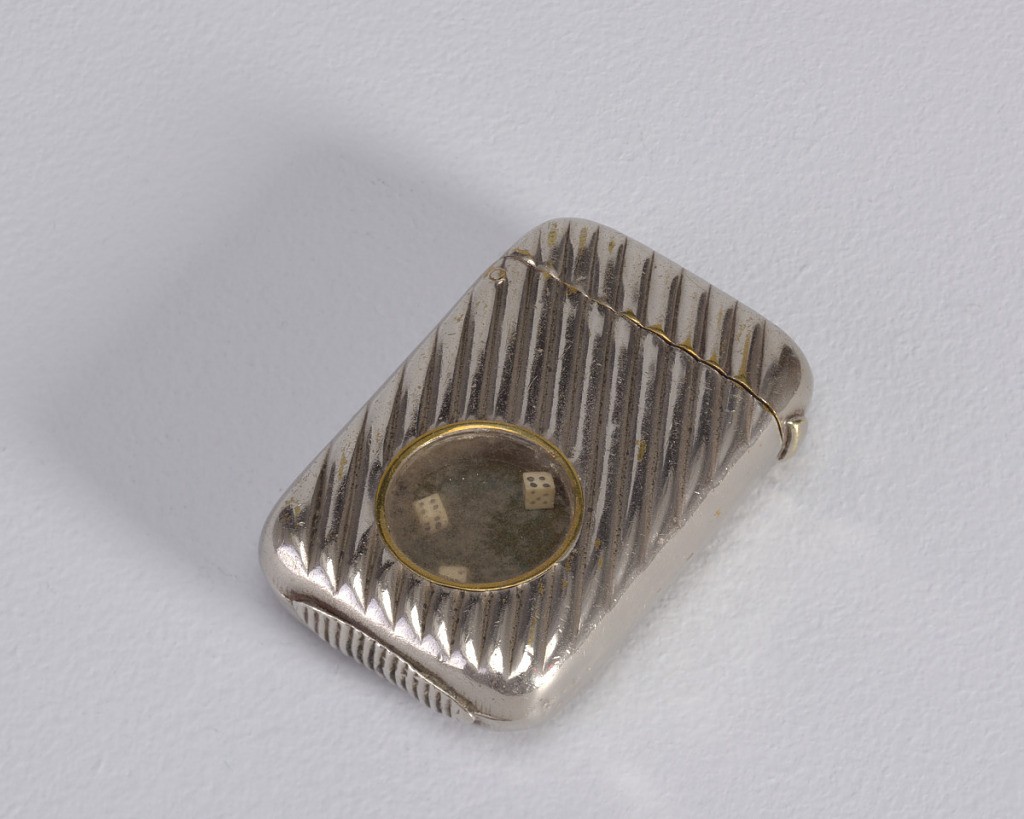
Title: Dice
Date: late 19th century
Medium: Plated brass, glass, bone
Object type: Matchsafe
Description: Rectangular, curved sides, rouned corners, featuring raised, diagonal bands all over; in recess at front, near bottom, is circular, glass covered compartment with brass edge and 3 small dice inside. Lid hinged on side, thumb catch opposite side. Striker on bottom.